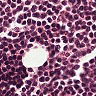
Metastatic tissue present: no